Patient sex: M
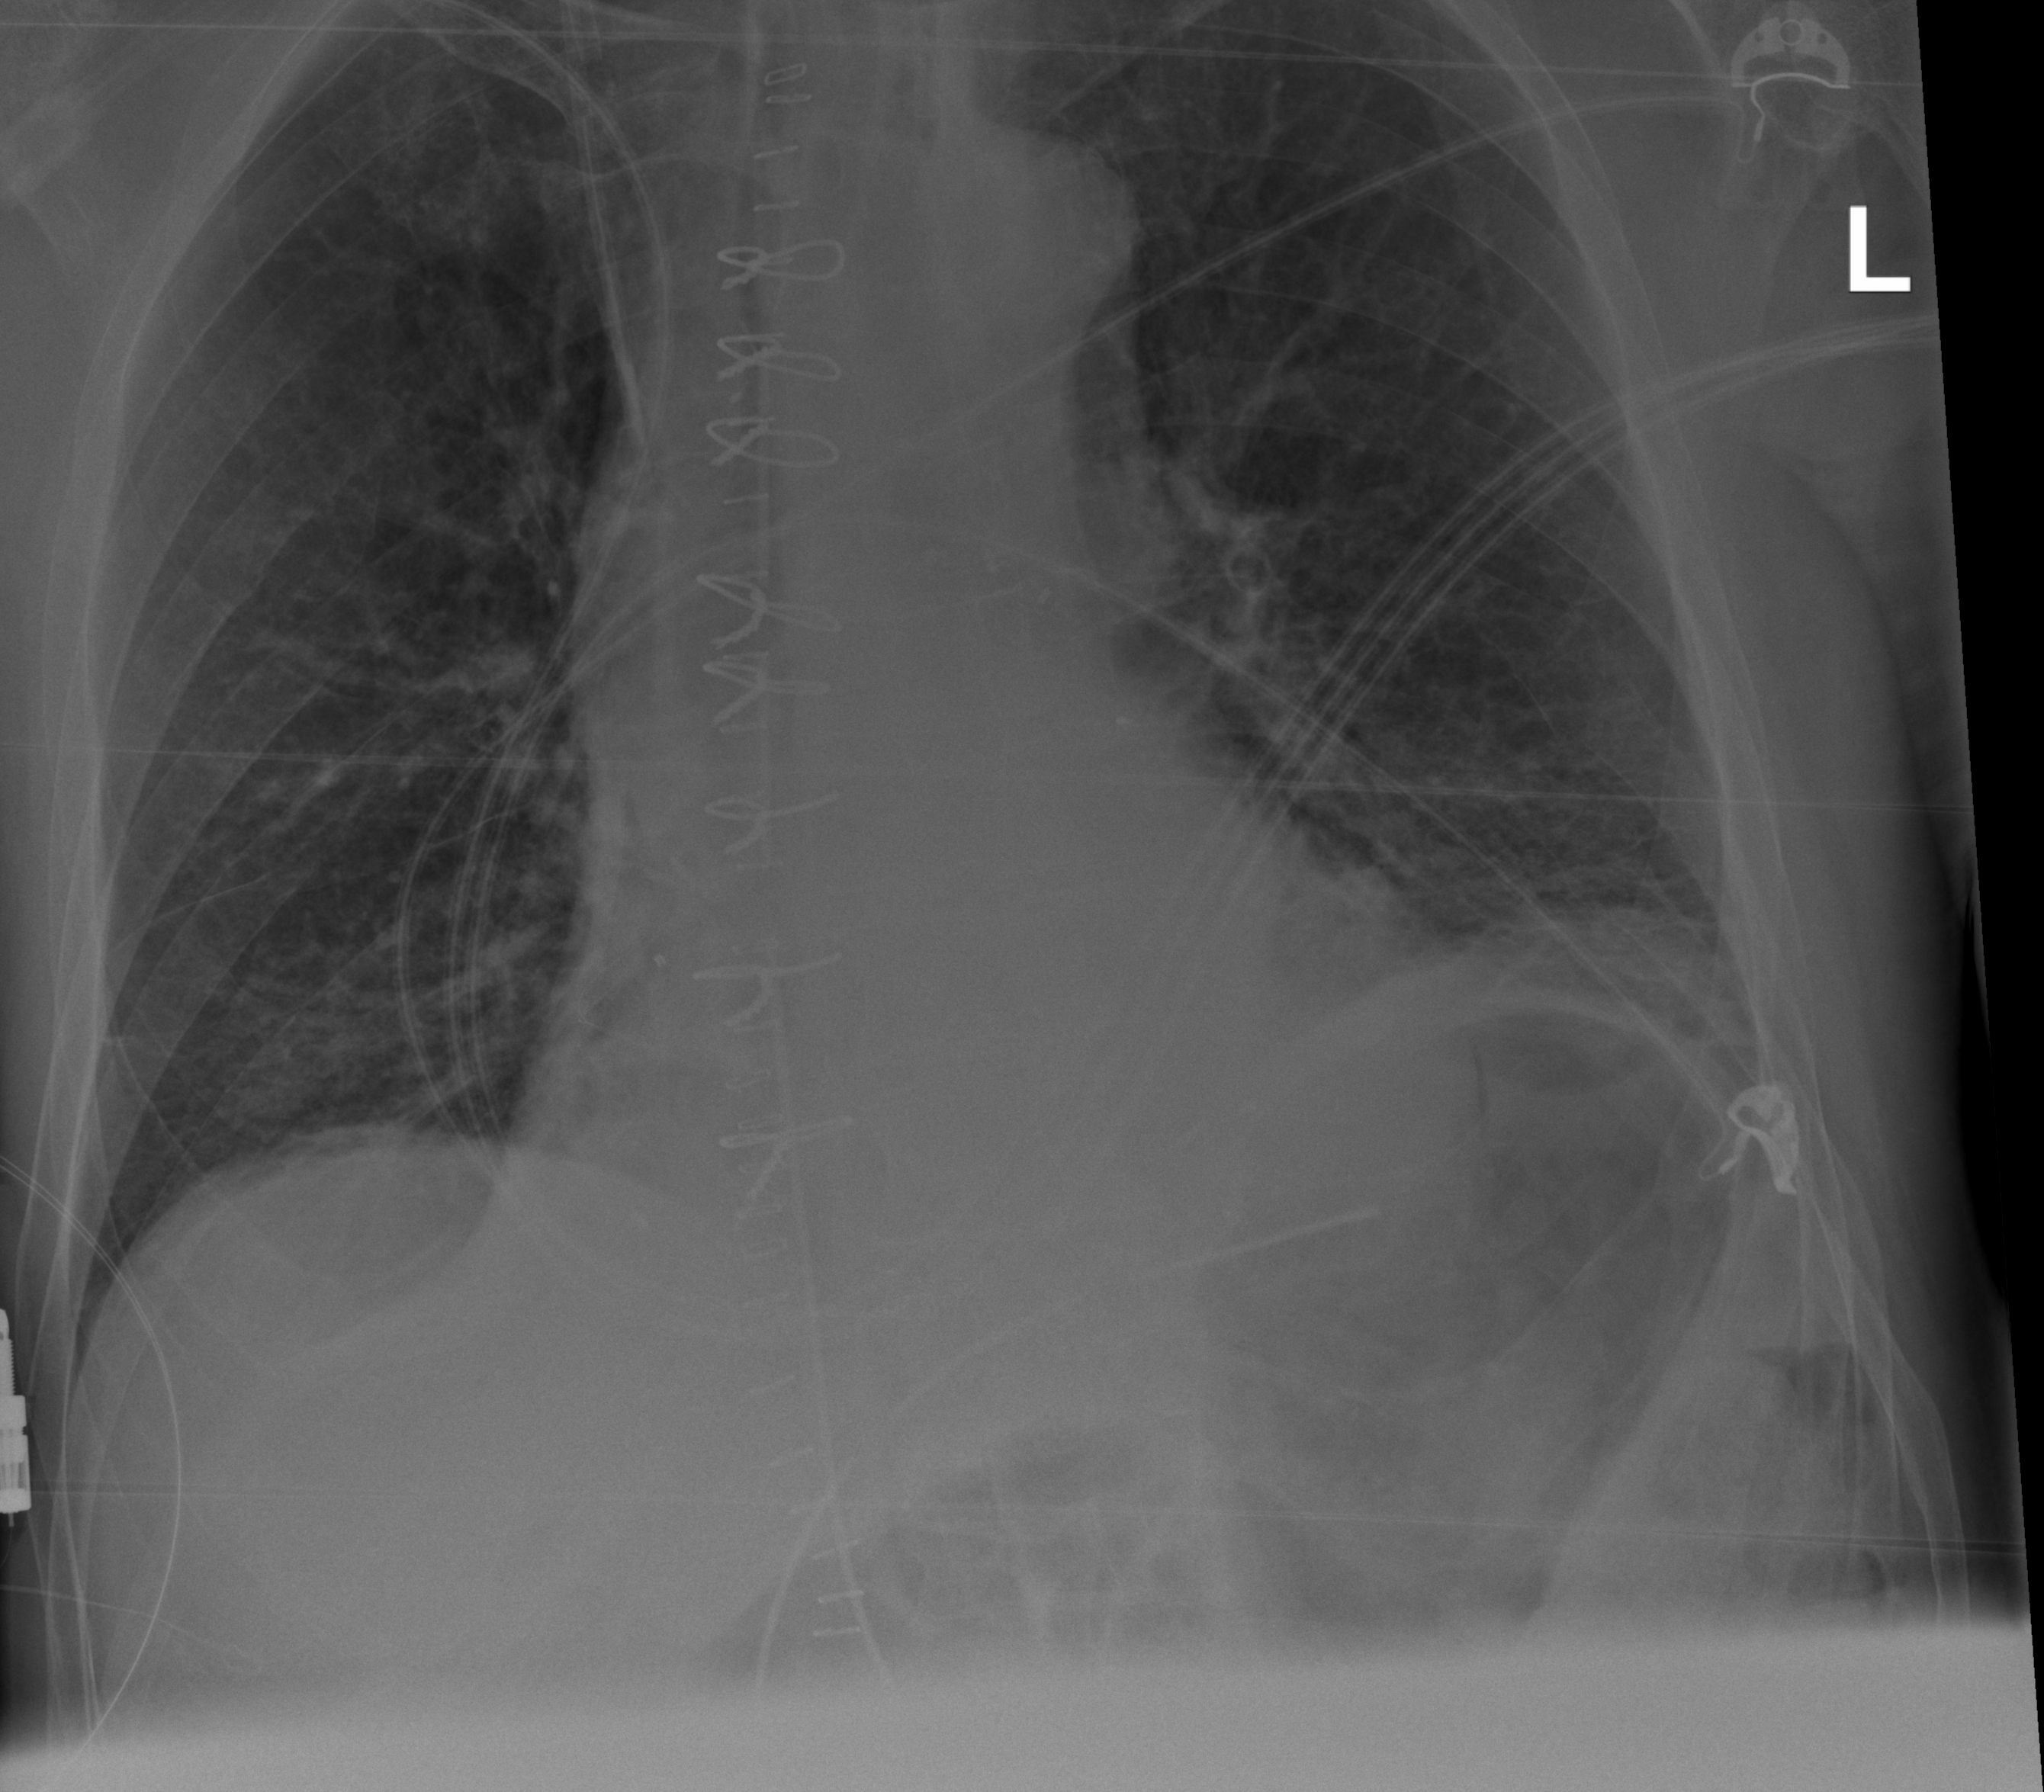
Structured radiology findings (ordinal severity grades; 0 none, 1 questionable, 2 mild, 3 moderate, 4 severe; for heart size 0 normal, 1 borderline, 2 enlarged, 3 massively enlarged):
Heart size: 0
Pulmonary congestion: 0
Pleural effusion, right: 0
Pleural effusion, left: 0
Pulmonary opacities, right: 0
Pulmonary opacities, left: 2
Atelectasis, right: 1
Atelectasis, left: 2